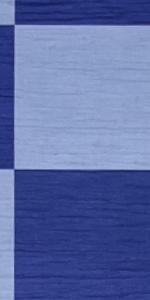
Label: Empty